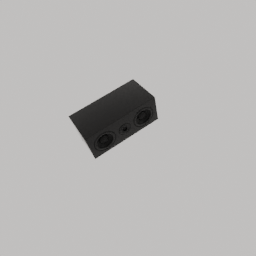
Label: electronics